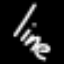
Label: line